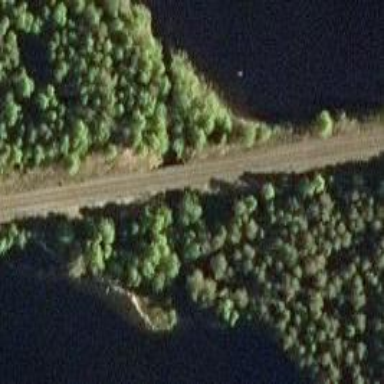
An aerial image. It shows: Bridge carrying continuous railway rails.